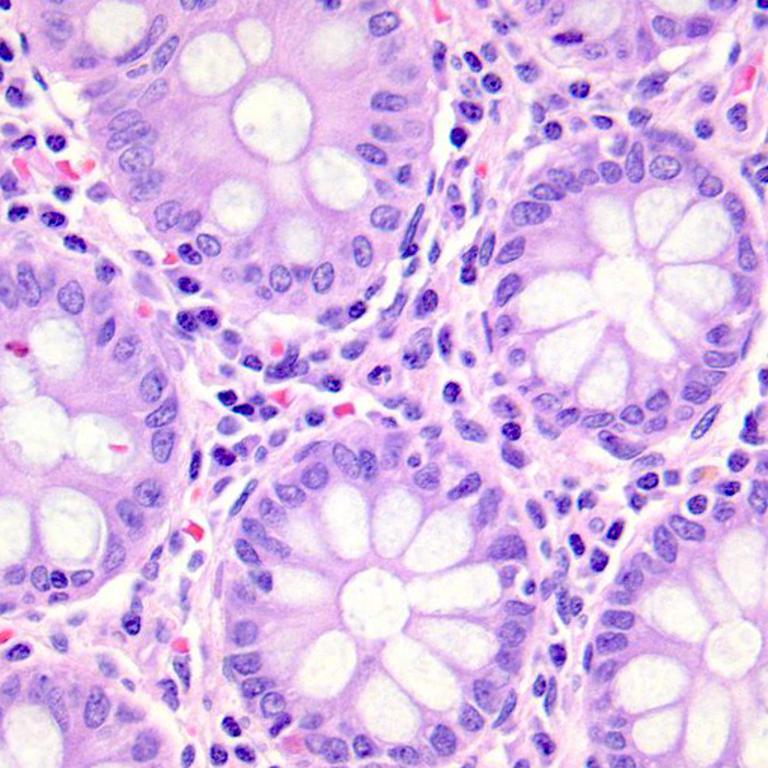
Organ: colon
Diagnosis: benign